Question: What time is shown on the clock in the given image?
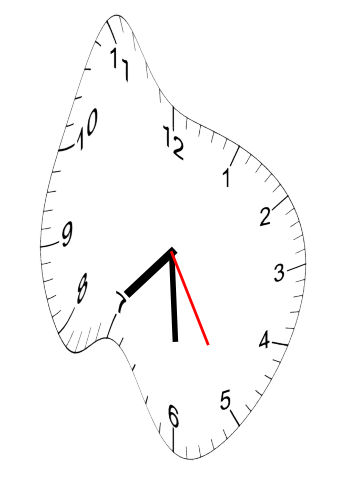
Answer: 07:29:25